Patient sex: M
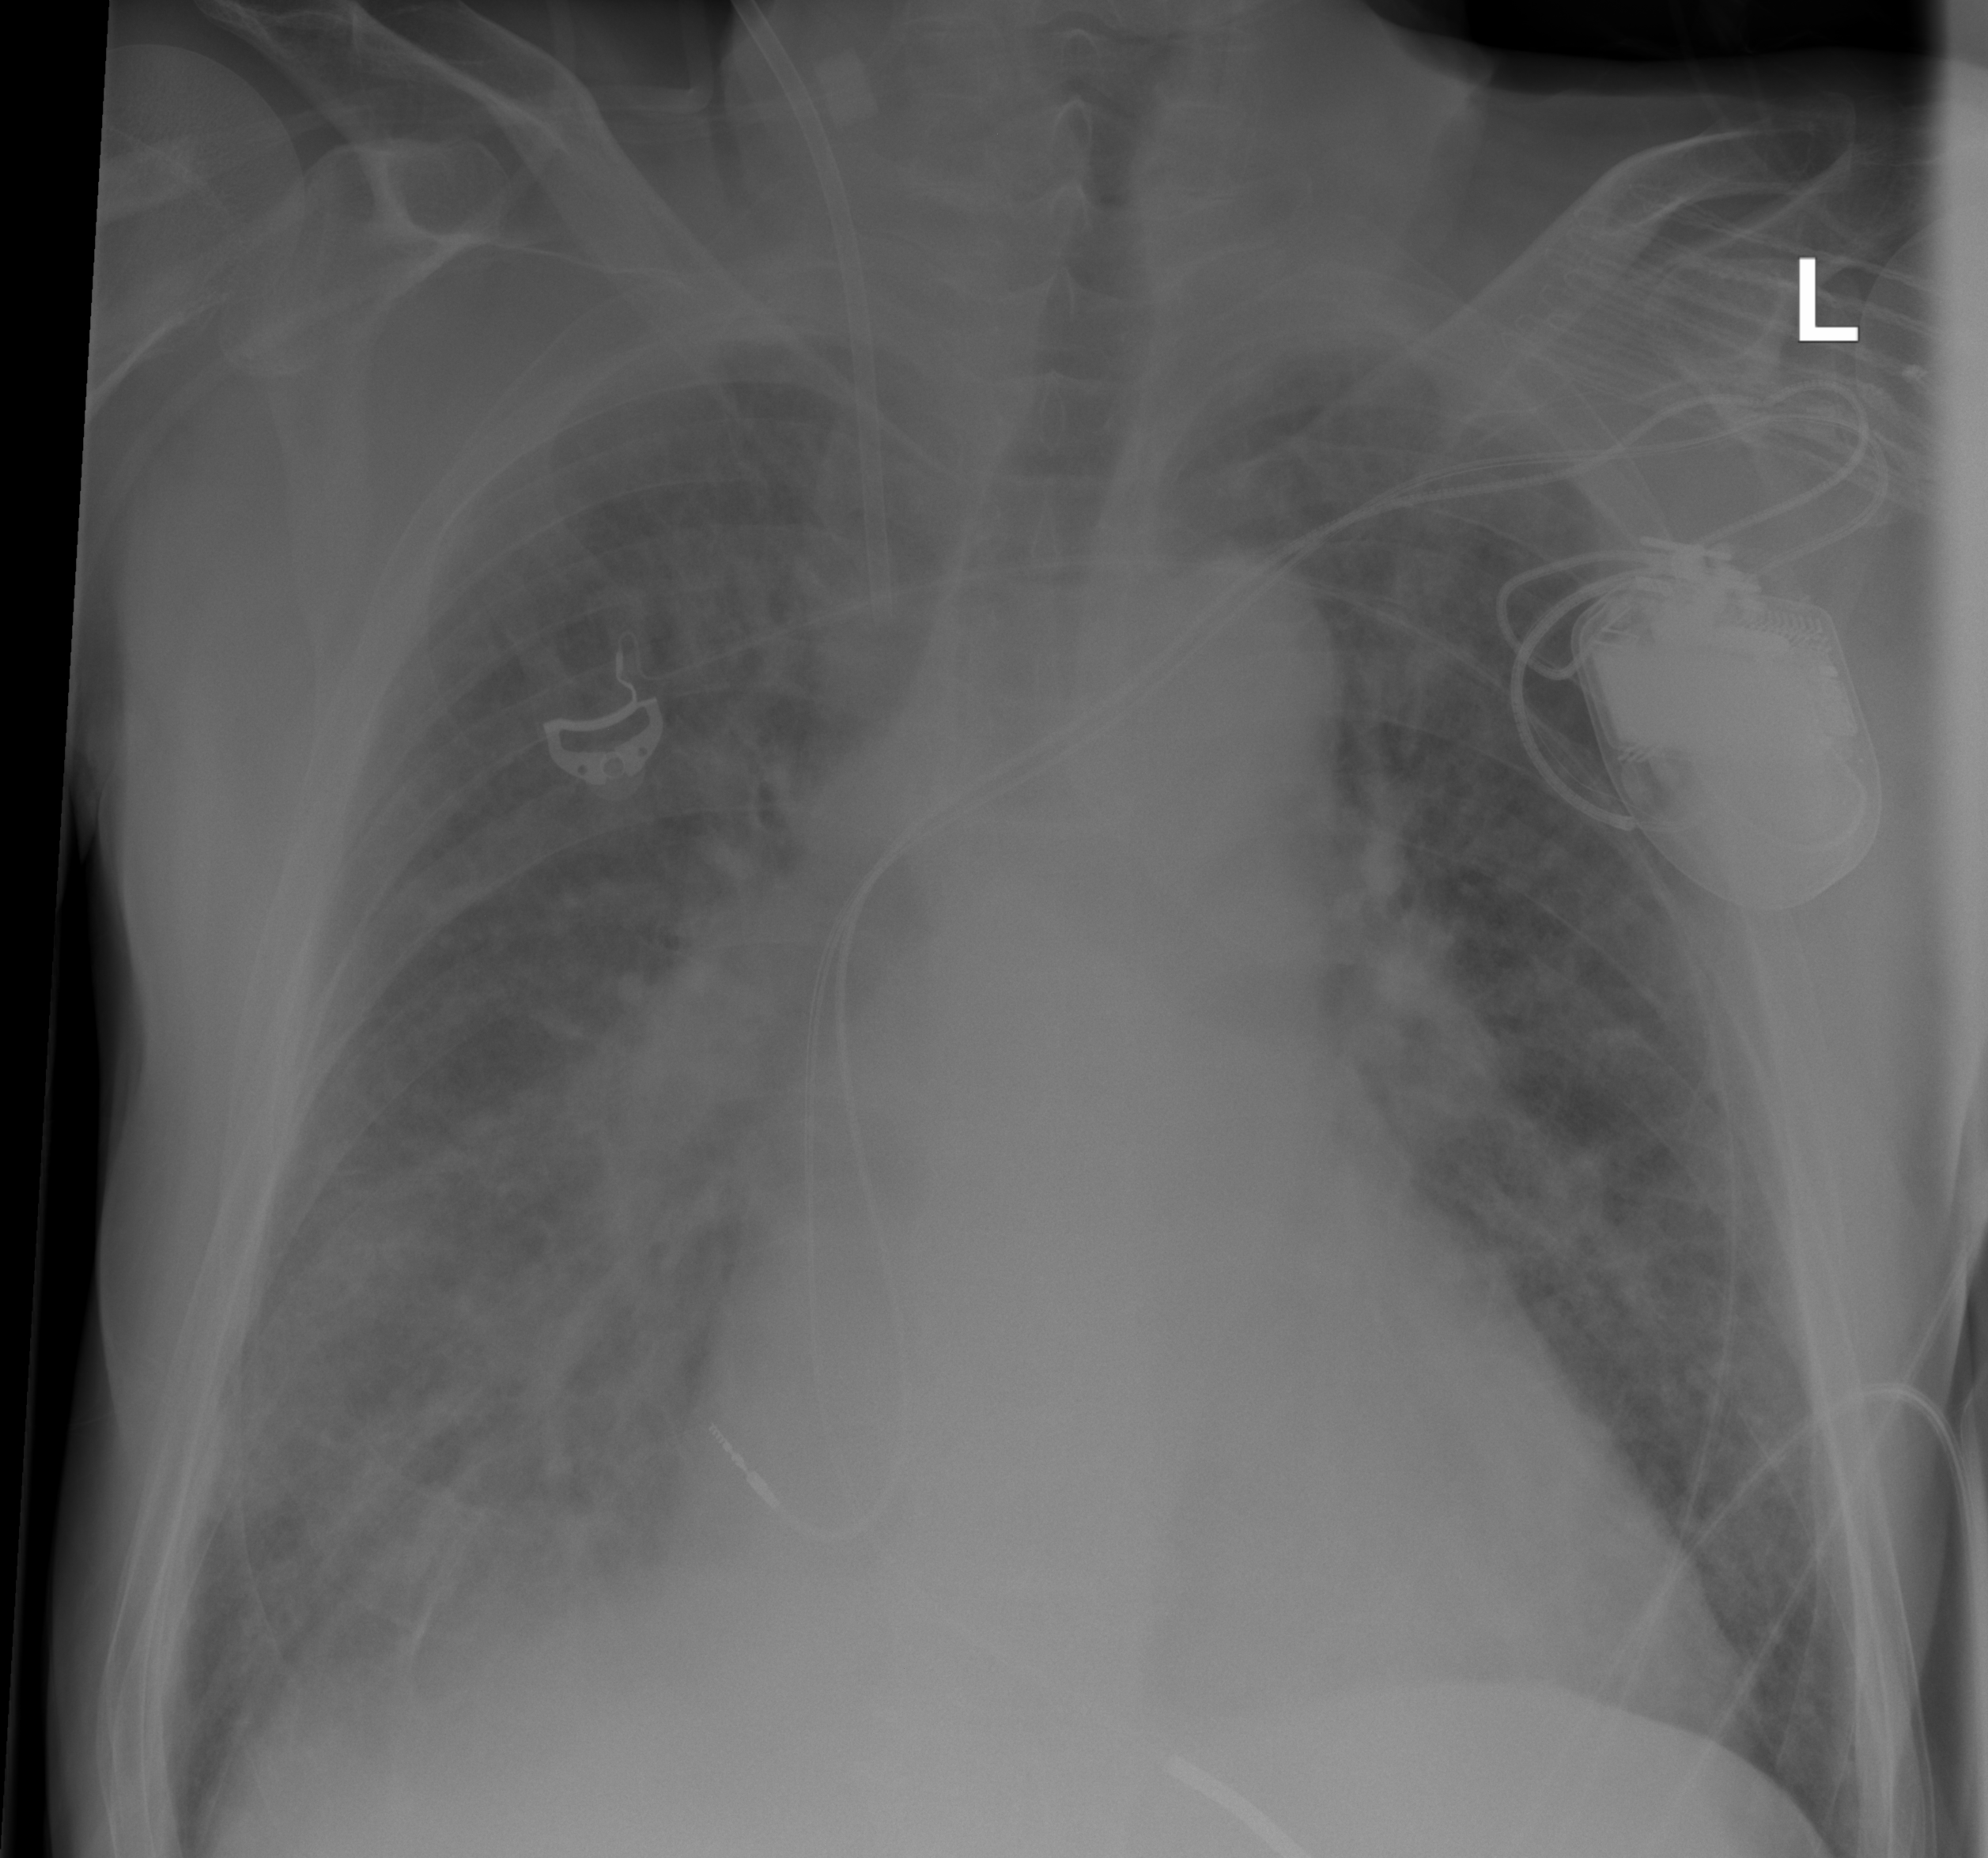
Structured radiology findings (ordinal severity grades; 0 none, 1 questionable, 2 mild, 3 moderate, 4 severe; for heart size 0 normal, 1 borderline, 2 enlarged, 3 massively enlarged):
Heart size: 2
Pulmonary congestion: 3
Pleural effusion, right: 0
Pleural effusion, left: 0
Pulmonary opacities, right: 3
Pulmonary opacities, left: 3
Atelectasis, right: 1
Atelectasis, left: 1